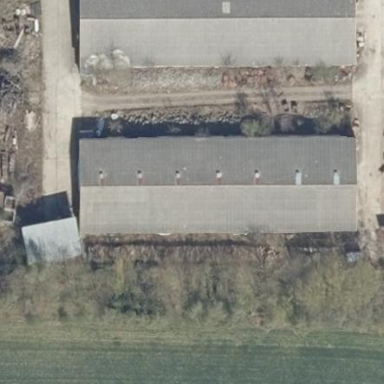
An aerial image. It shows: Rural barn.